Interaction volume radius: 10 \u00c5
Interaction volume height: 15 \u00c5
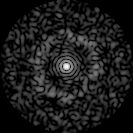
Disorder parameter: 0.8312